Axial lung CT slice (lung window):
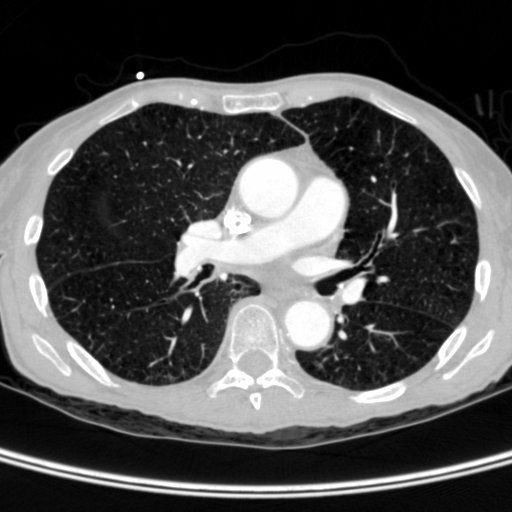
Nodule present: no